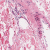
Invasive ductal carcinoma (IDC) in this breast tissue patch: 0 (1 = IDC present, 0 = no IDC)